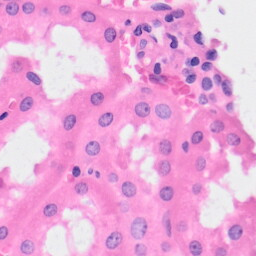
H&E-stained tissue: Kidney